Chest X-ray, PA view. Patient: 35 years old, sex F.
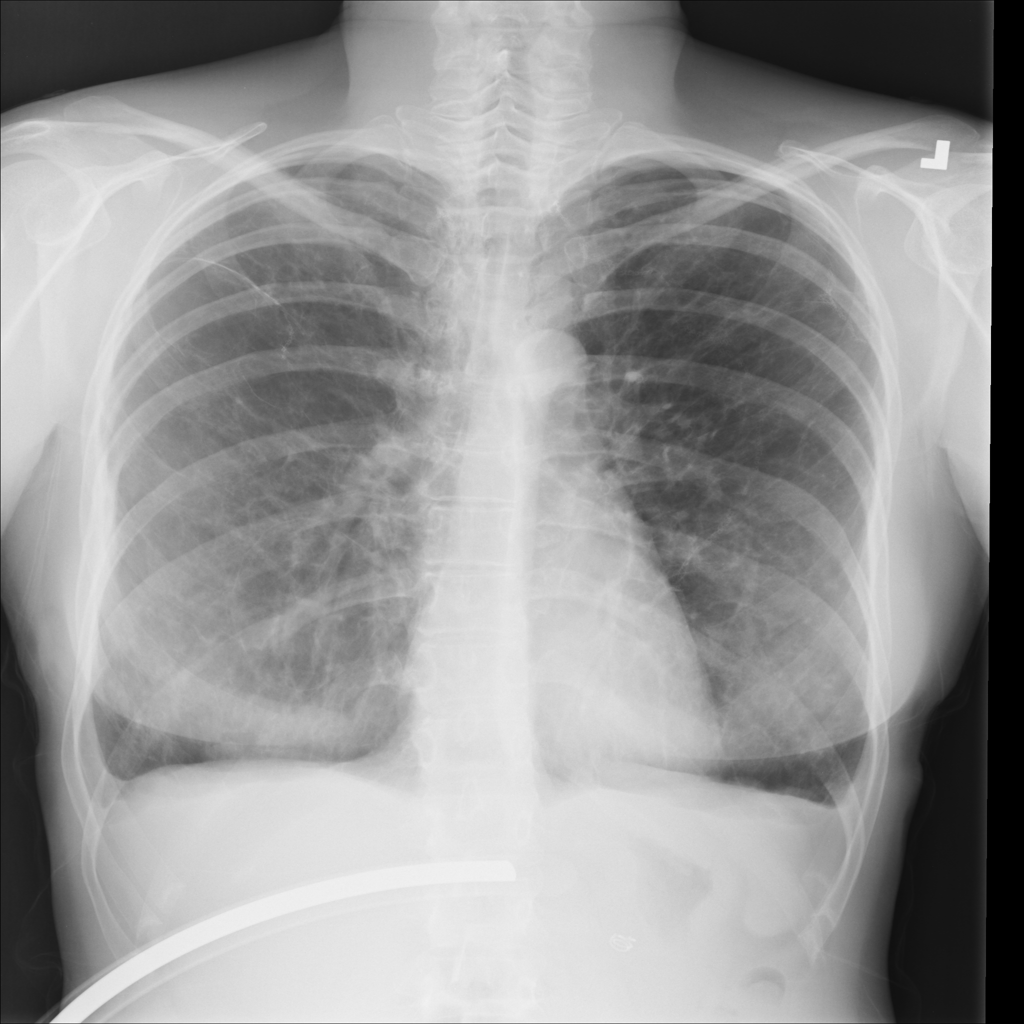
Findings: No Finding